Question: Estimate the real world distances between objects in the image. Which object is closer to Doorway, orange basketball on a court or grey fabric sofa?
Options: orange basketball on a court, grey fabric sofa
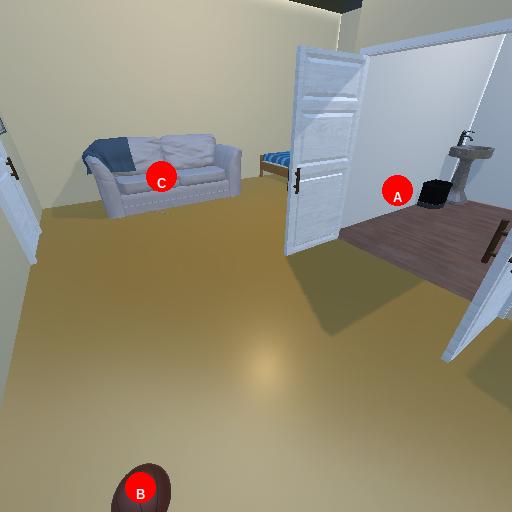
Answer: orange basketball on a court